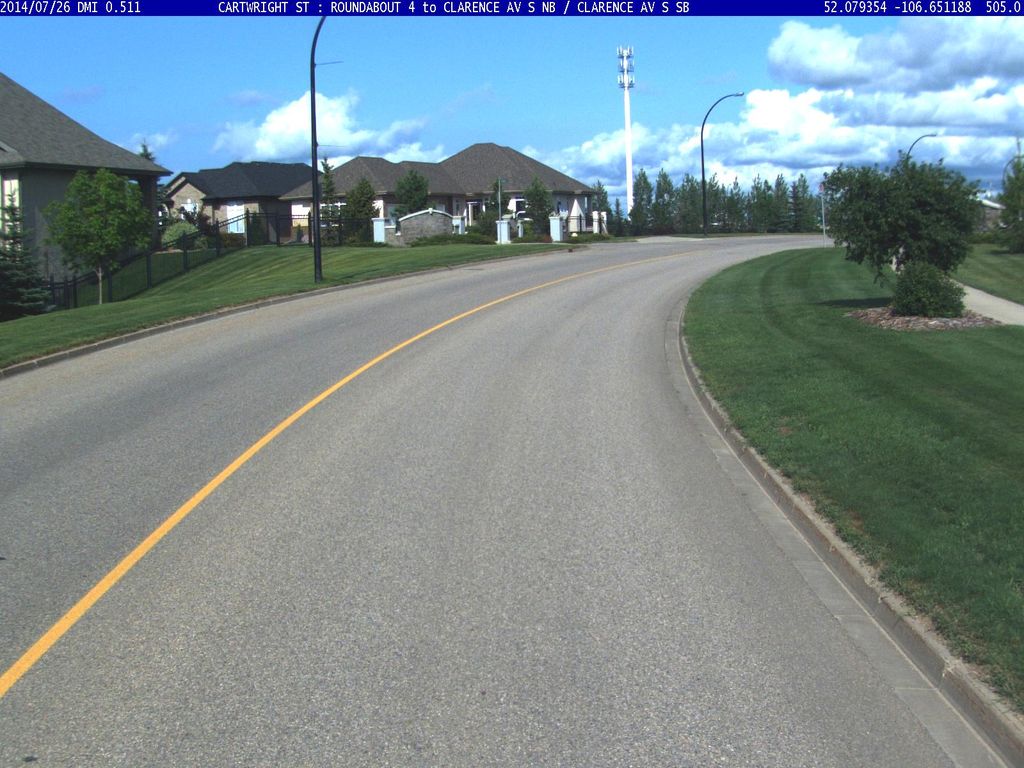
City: saskatoon